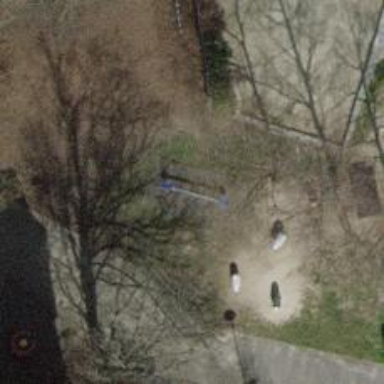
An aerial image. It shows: Playground area for leisure land.